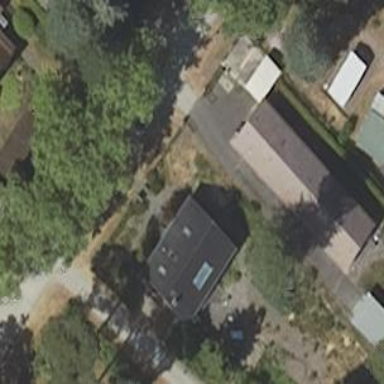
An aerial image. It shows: Detached building.